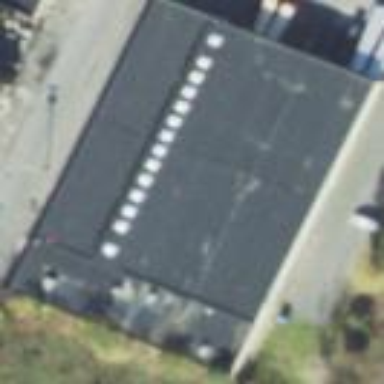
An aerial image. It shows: Warehouse building.